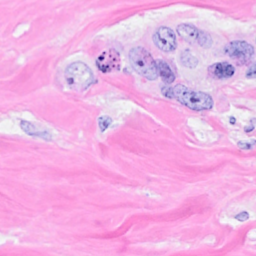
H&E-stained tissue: Breast